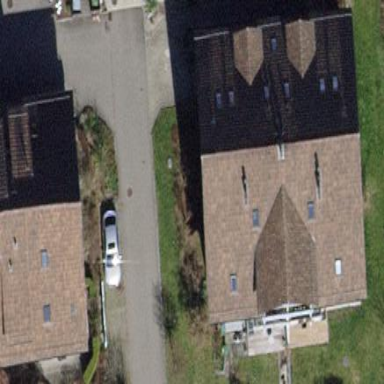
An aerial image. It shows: Building with tiled roof.